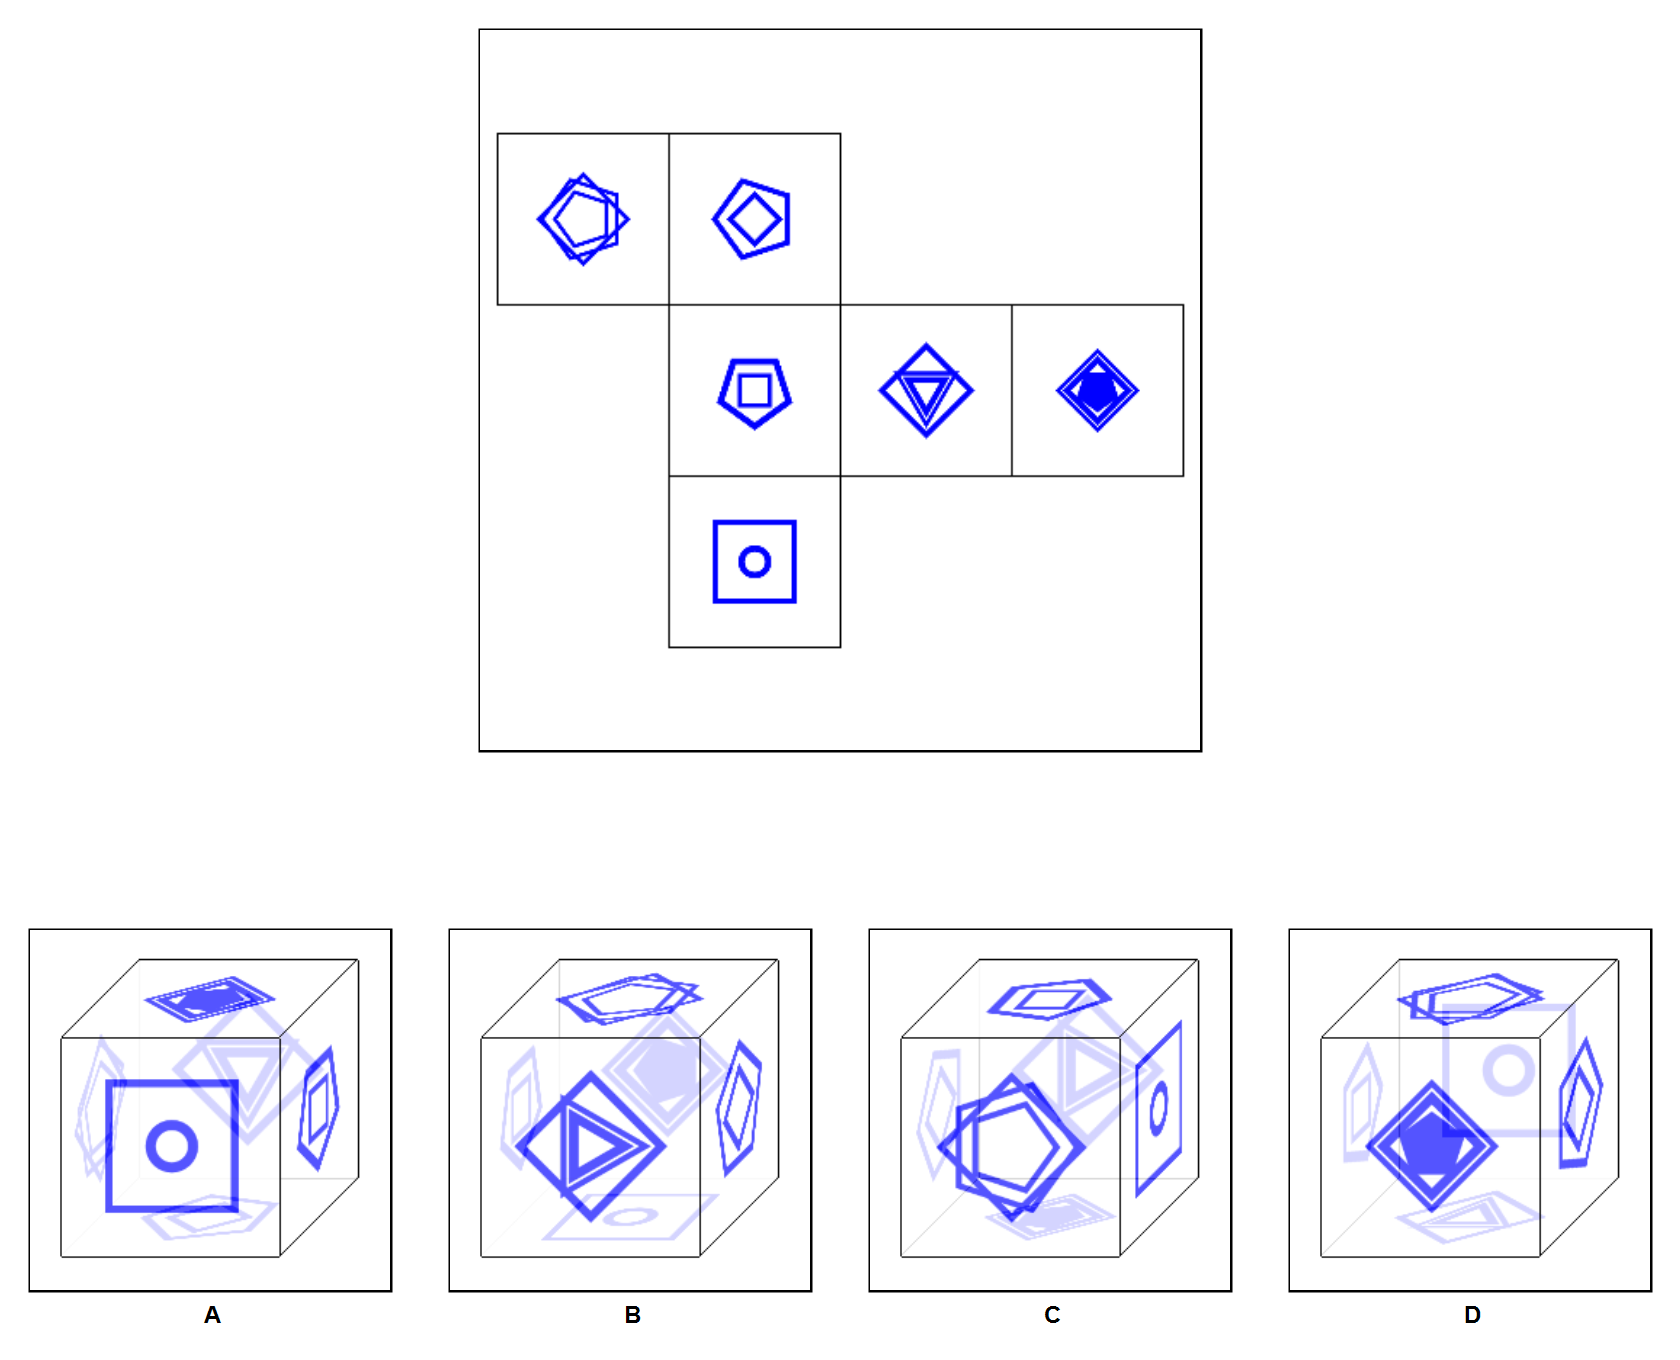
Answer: C